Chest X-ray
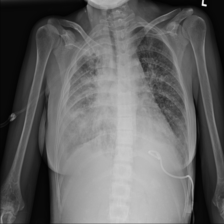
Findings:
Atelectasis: negative
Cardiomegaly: negative
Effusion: positive
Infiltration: negative
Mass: positive
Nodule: negative
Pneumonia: negative
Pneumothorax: negative
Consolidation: negative
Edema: negative
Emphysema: negative
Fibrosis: negative
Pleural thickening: negative
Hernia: negative